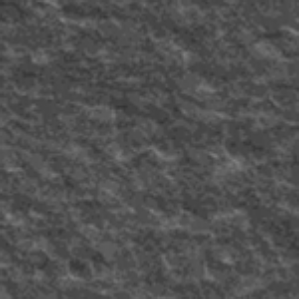
Label: frost